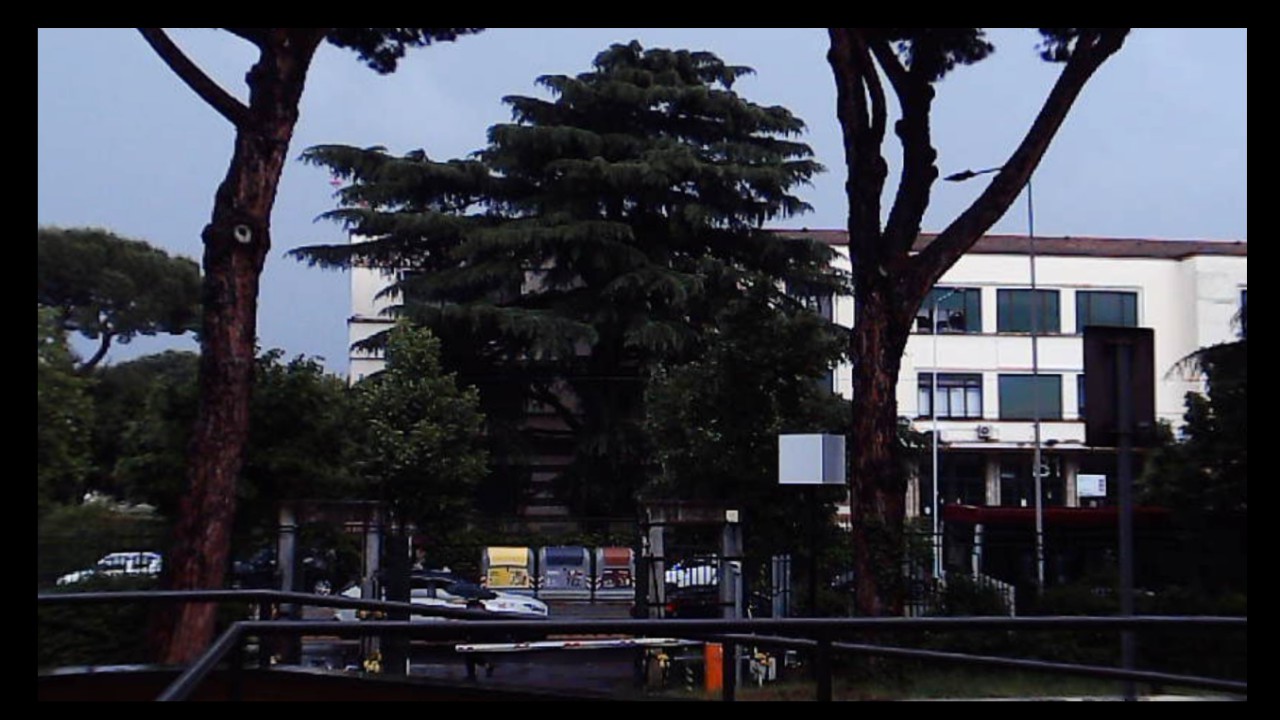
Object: DarwinFPV cineape20